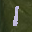
Label: 1